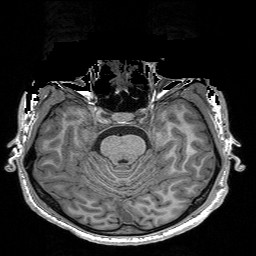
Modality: T1w
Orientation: coronal
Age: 18
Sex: male
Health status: healthy
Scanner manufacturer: siemens
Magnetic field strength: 3 T
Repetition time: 3.2 s